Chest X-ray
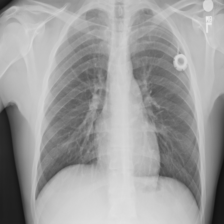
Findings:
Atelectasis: negative
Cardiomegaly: negative
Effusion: negative
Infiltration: negative
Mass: negative
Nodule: negative
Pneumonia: negative
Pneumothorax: negative
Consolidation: negative
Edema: negative
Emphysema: negative
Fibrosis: negative
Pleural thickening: negative
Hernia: negative